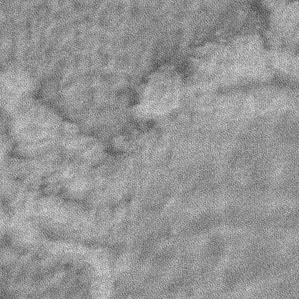
Label: frost